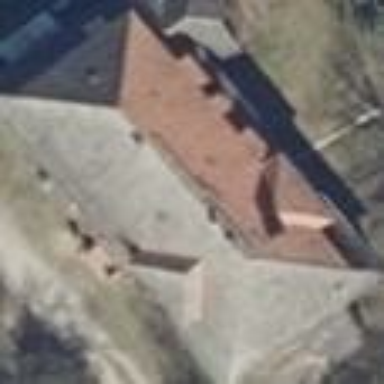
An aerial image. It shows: Detached building with mansard roof shape.